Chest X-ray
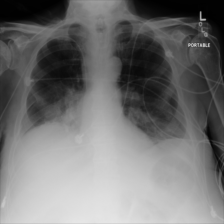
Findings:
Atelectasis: positive
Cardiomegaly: negative
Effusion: negative
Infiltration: positive
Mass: negative
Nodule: negative
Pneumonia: negative
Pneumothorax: negative
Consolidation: negative
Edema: negative
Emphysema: negative
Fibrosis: negative
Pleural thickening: negative
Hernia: negative